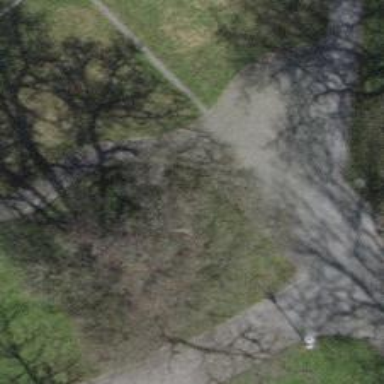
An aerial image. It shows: Footway with fine gravel surface.